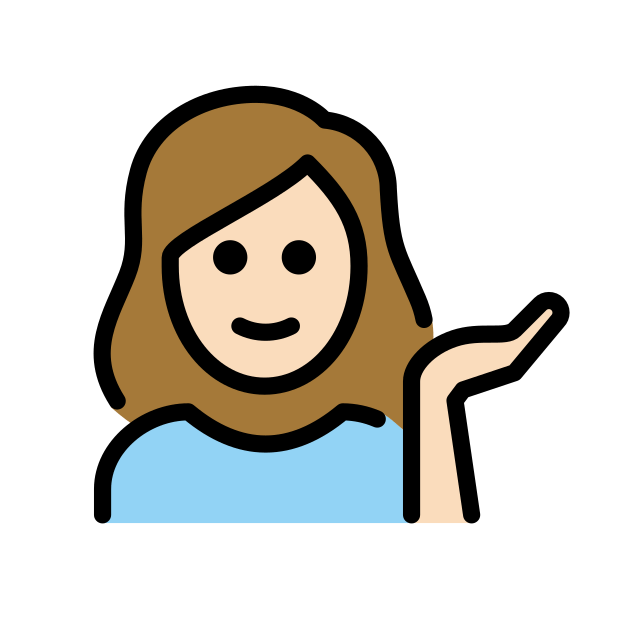
woman tipping hand: light skin tone